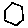
Label: hexagon